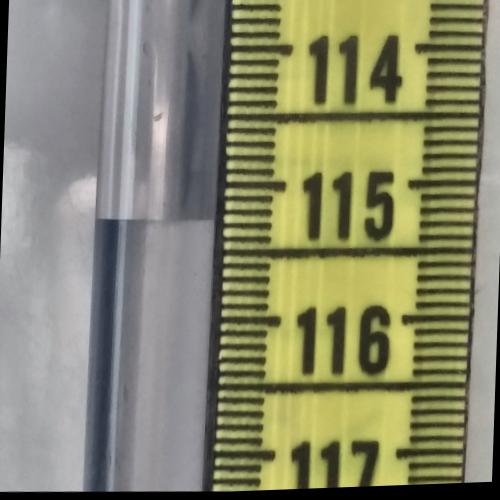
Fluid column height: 115.3 cm